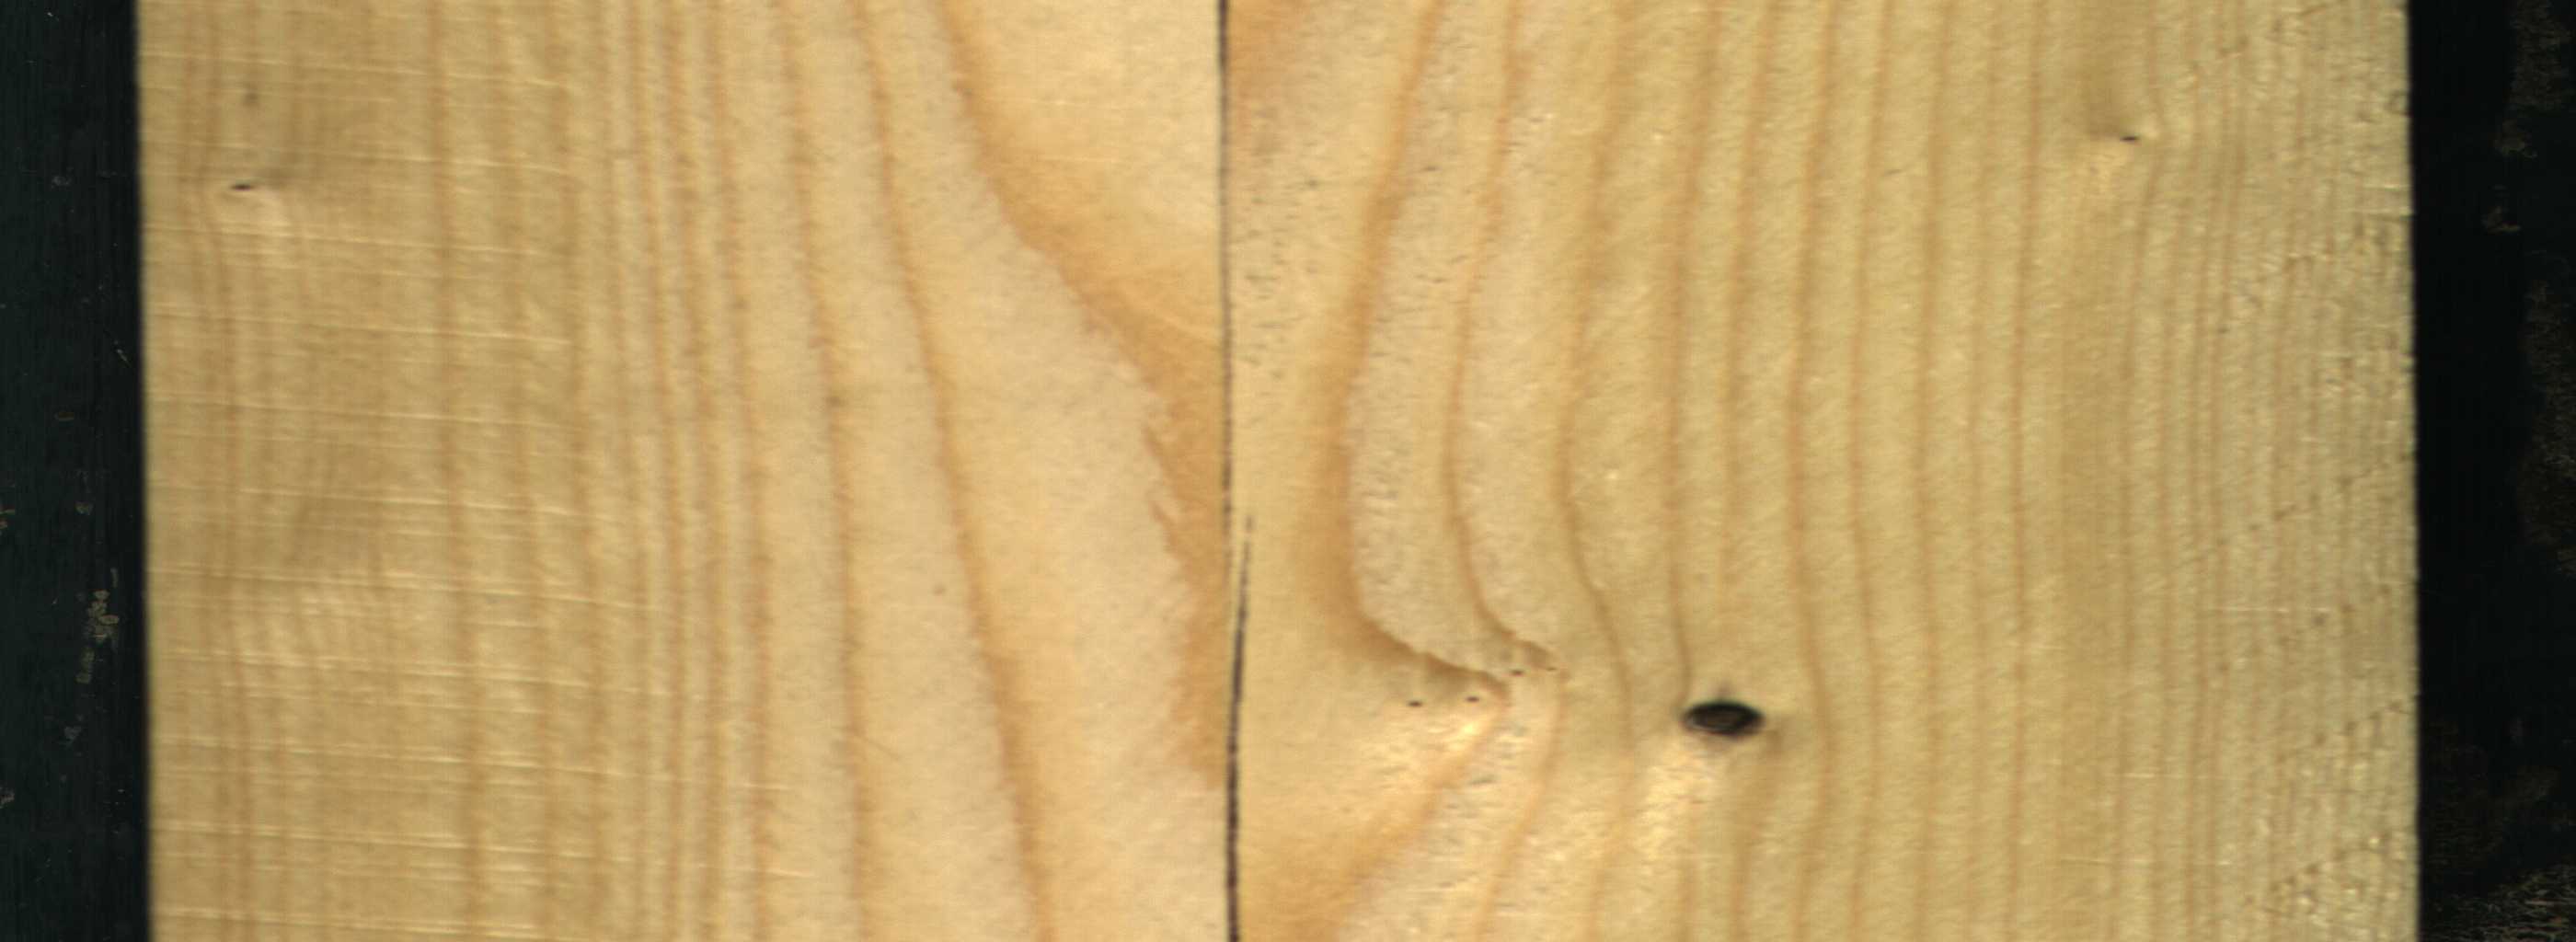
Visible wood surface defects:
Crack
Crack
Dead_Knot